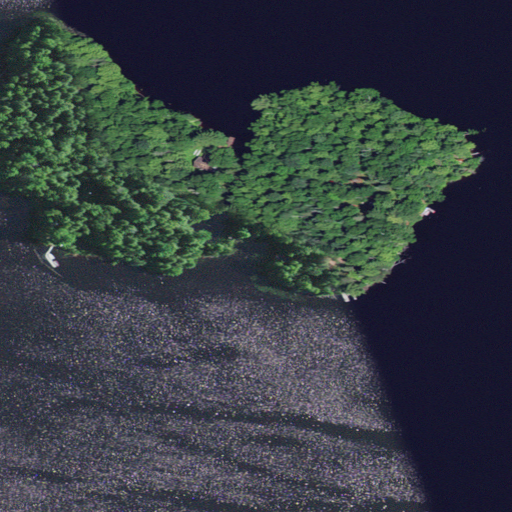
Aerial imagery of island in Wisconsin named Wolf Island containing open water, woody wetlands, evergreen forest, herbaceous wetlands, open development, mixed forest, grassland, and shrub